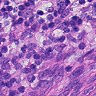
Metastatic tissue present: no